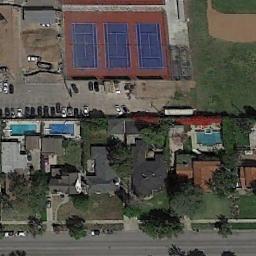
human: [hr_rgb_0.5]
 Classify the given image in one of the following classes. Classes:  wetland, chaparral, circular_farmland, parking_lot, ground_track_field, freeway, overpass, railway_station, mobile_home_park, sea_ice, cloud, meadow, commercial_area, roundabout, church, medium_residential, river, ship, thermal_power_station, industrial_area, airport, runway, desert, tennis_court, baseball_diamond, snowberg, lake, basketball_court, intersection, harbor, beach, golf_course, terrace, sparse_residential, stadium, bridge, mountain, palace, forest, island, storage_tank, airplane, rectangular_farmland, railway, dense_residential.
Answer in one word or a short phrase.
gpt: tennis_court